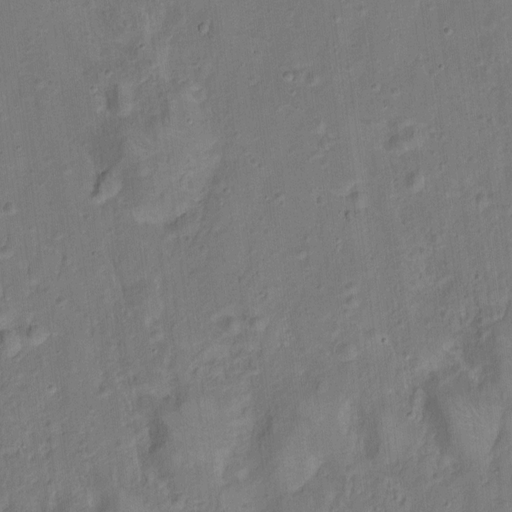
Classes present: Background